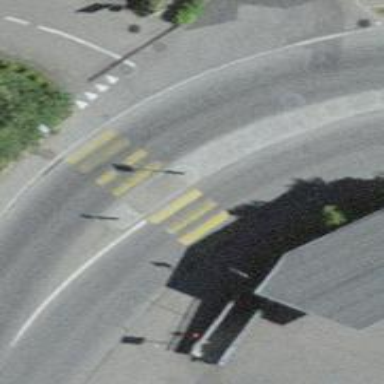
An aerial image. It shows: Uncontrolled road crossing with pedestrian island.